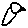
Label: bird